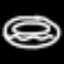
Label: donut